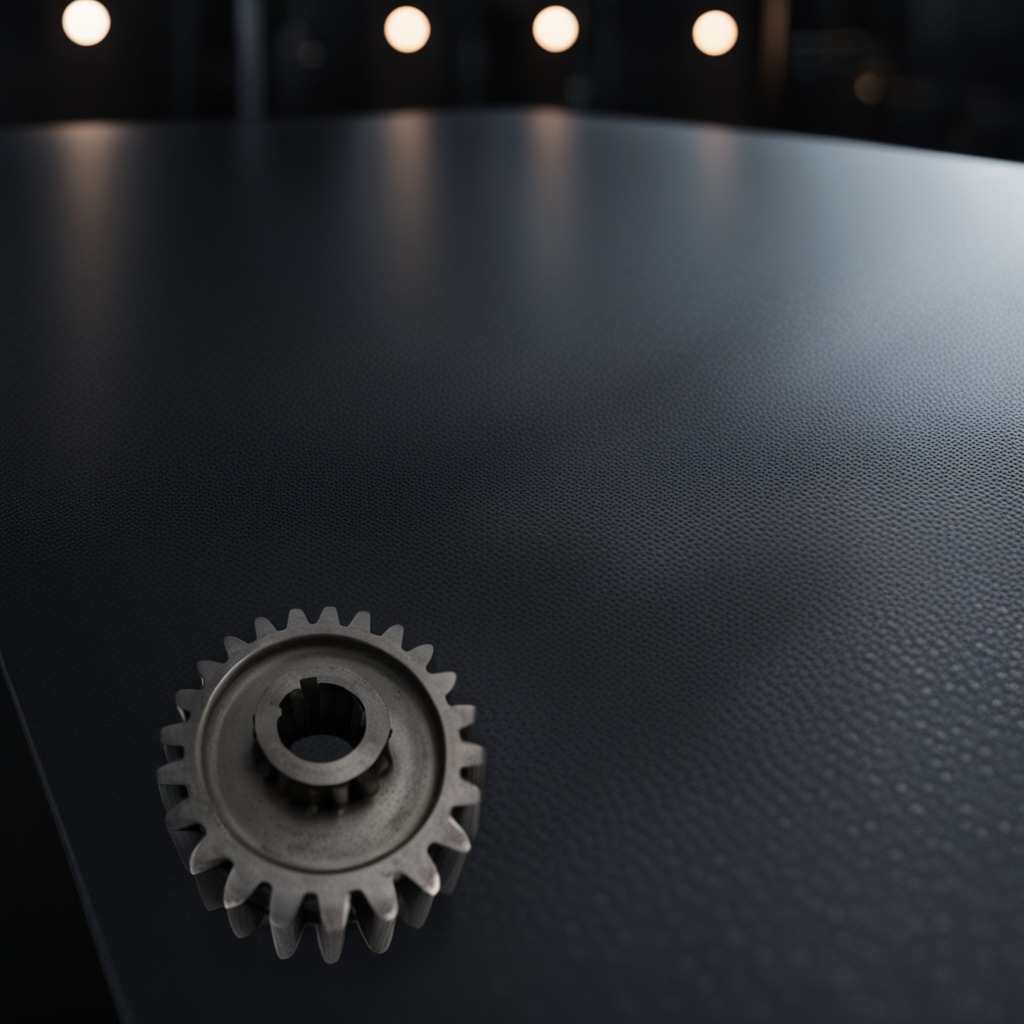
A steel gear with teeth is lying on the granite tabletop.